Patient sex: M
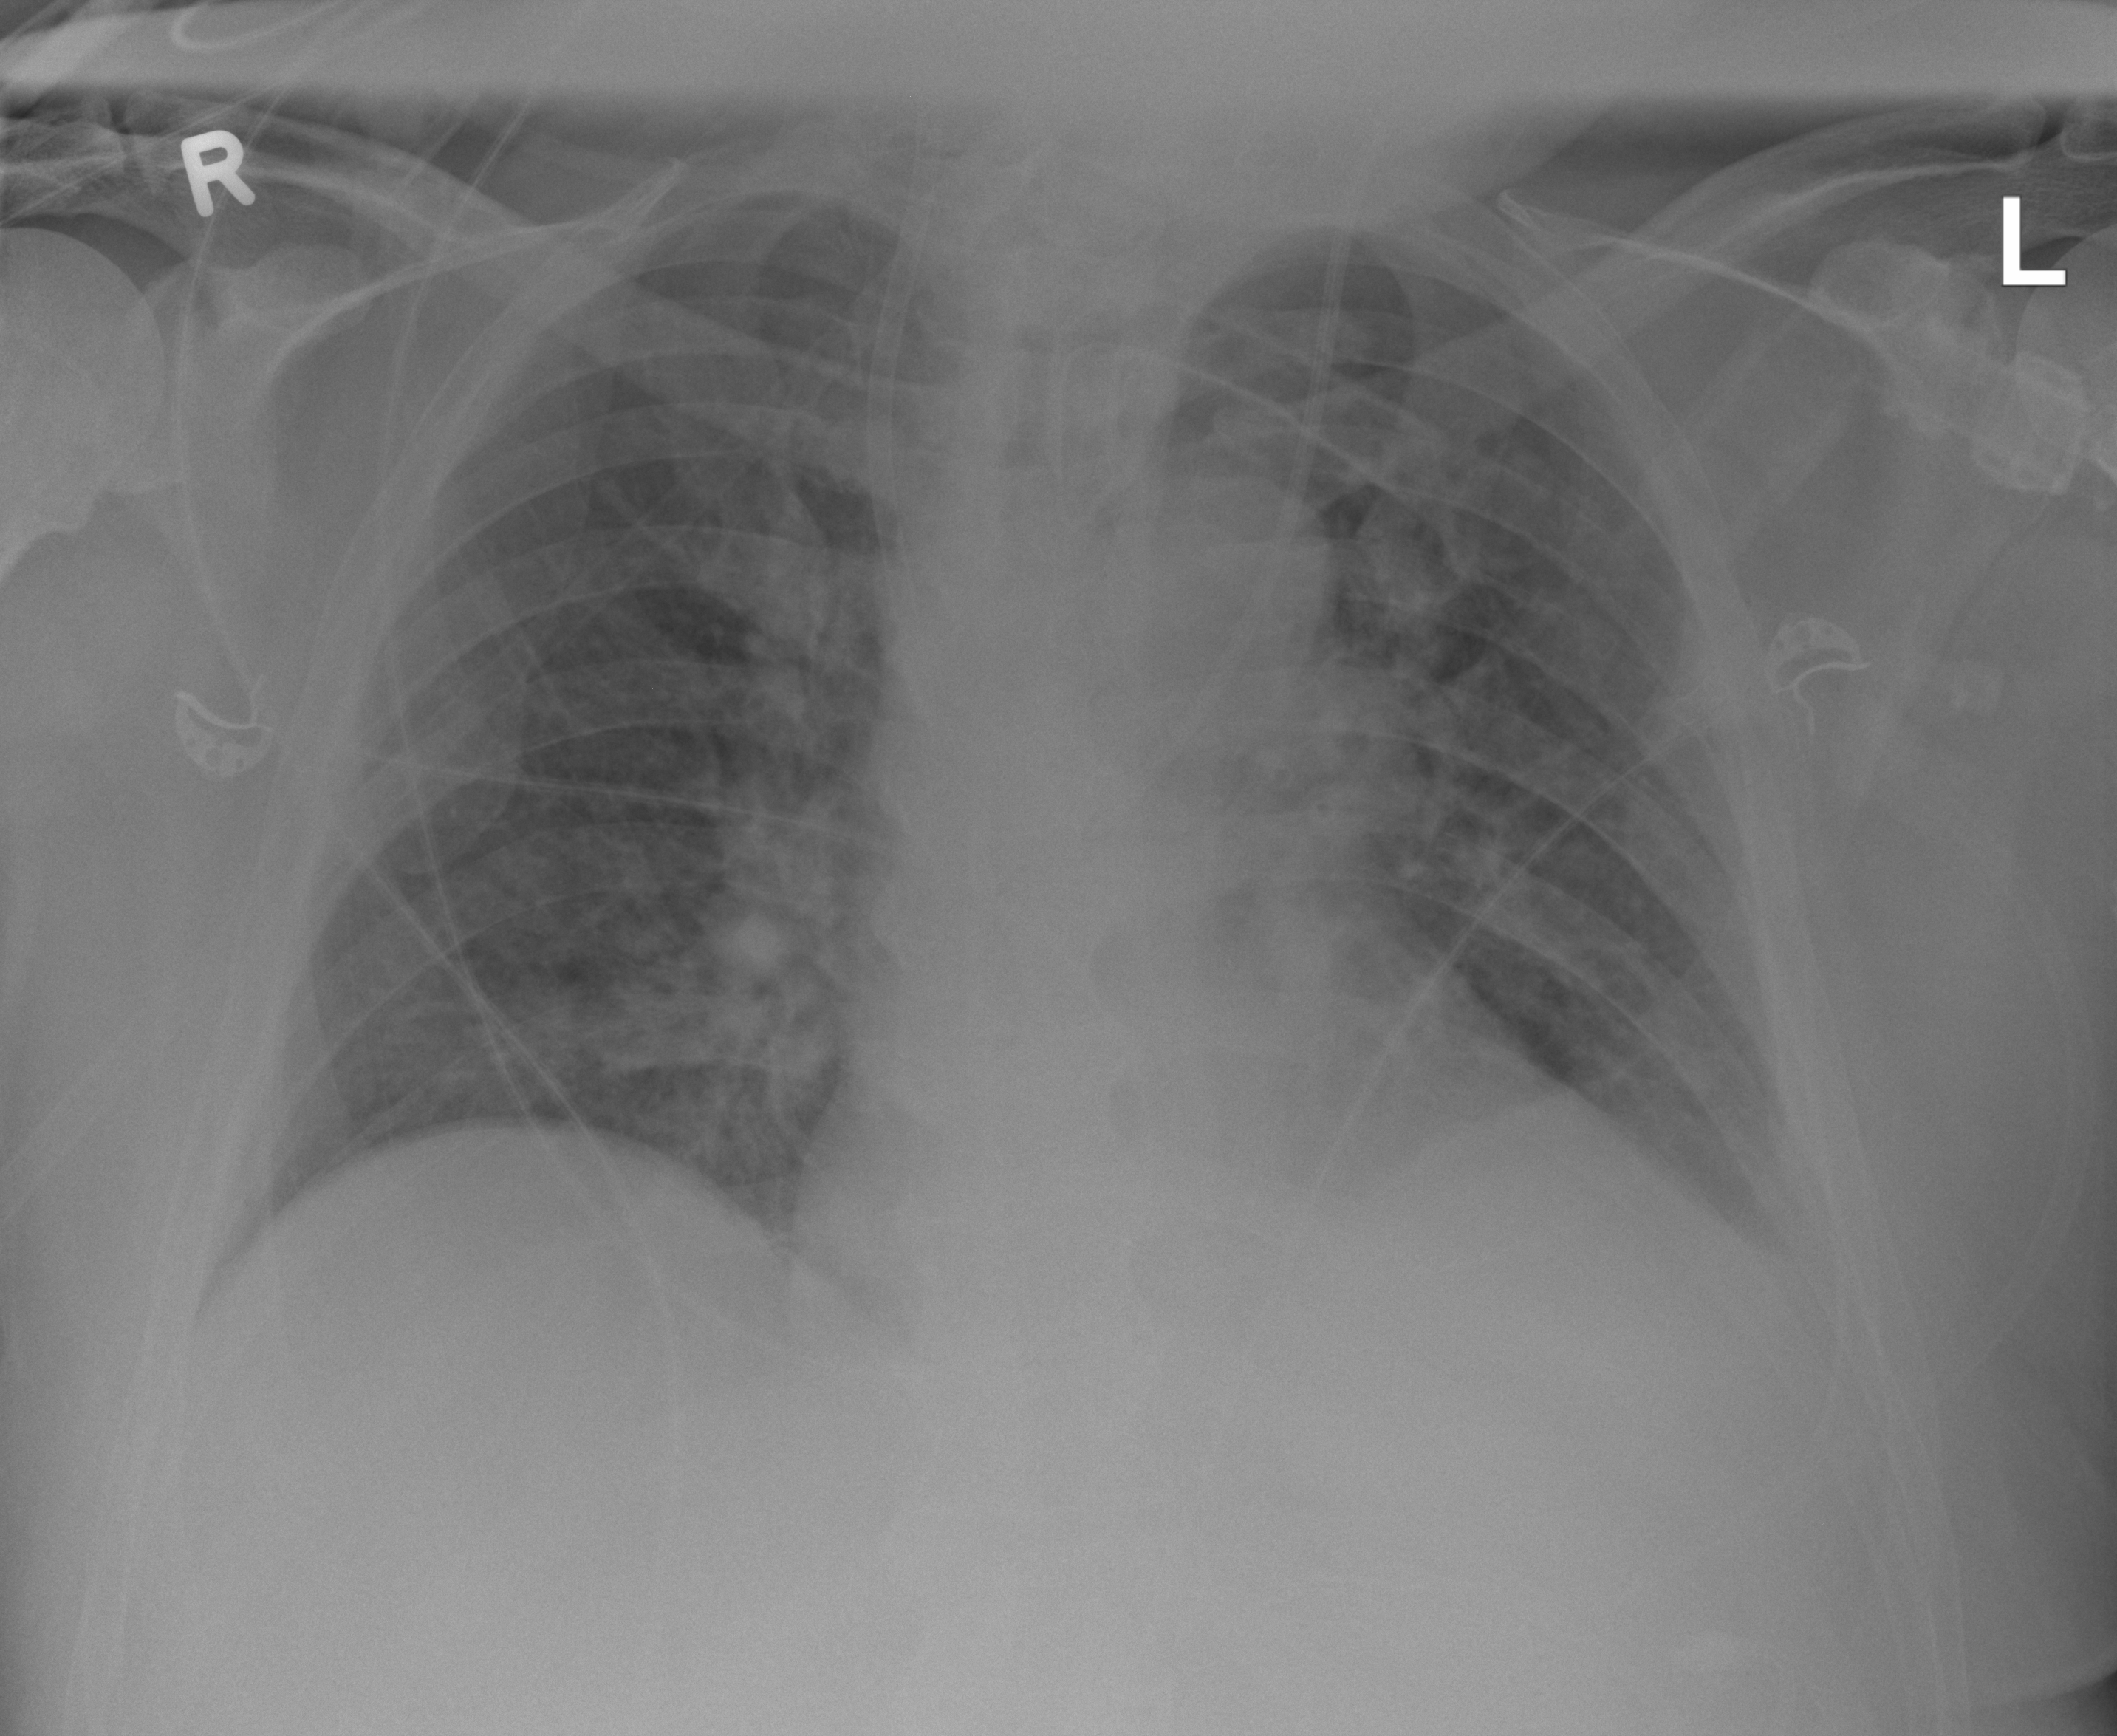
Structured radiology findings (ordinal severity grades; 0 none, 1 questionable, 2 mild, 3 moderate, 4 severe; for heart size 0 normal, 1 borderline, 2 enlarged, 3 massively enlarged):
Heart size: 0
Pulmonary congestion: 2
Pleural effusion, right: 0
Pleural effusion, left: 2
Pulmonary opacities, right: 2
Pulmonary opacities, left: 2
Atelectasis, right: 0
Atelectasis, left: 0